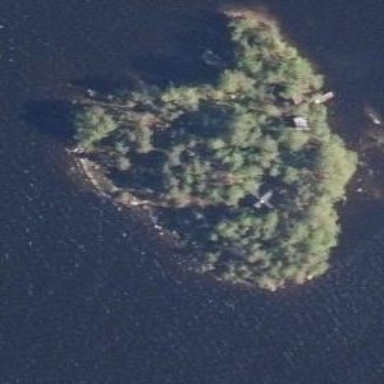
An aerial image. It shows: Islet.